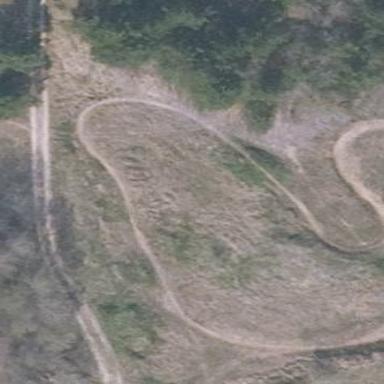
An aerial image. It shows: Raceway with sandy surface.